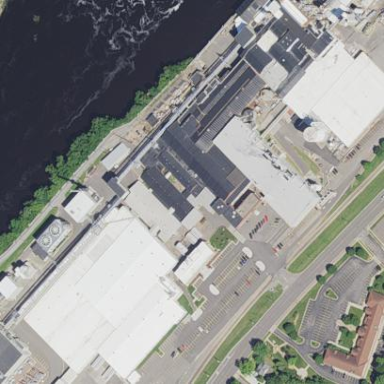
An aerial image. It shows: Industrial building.